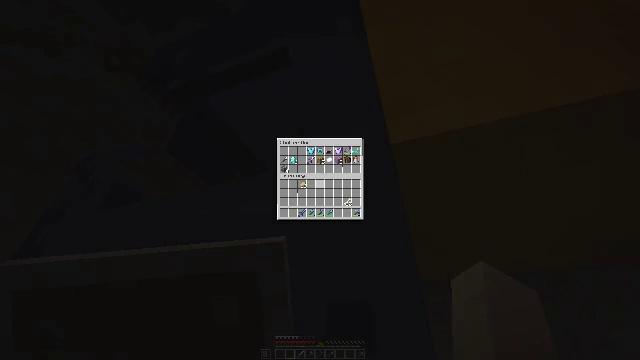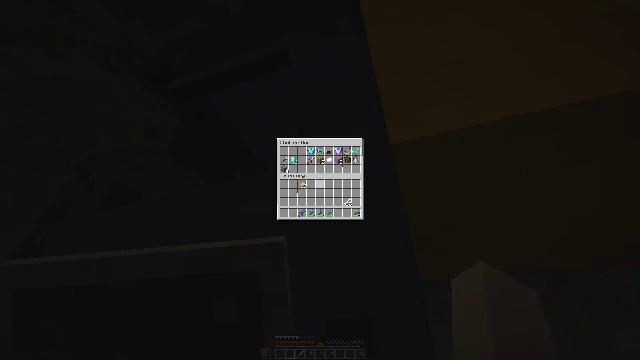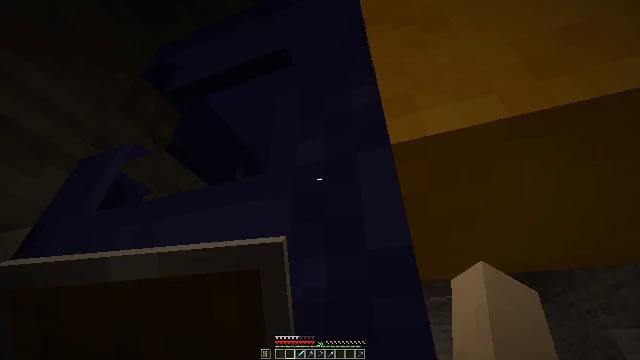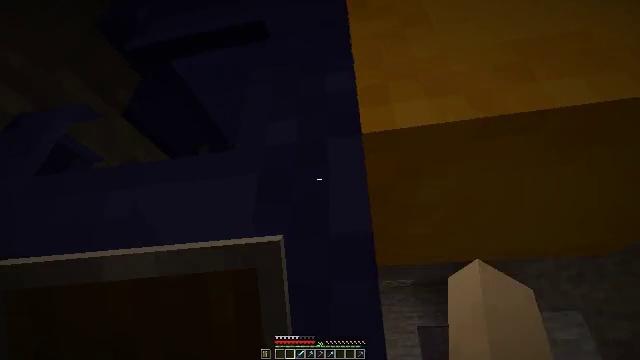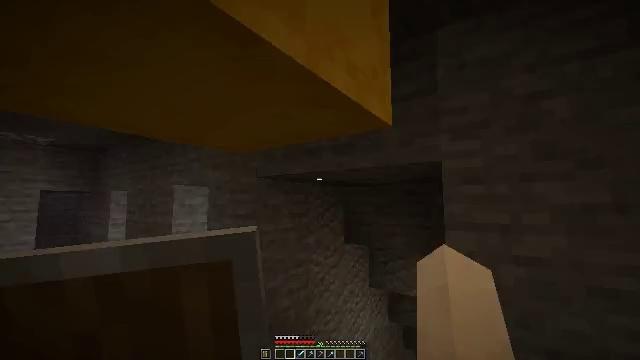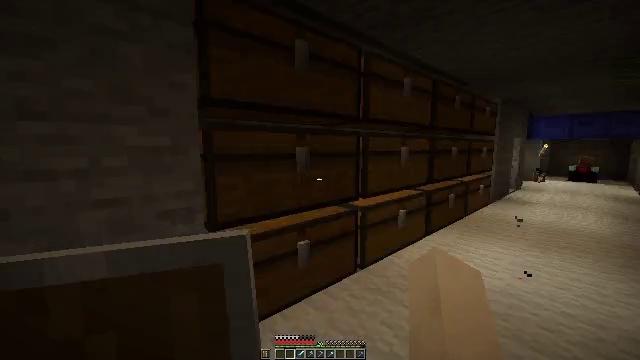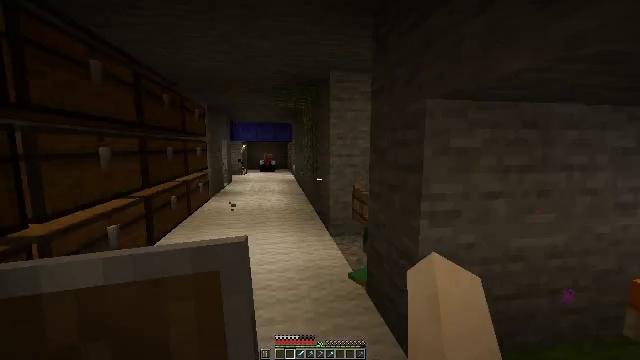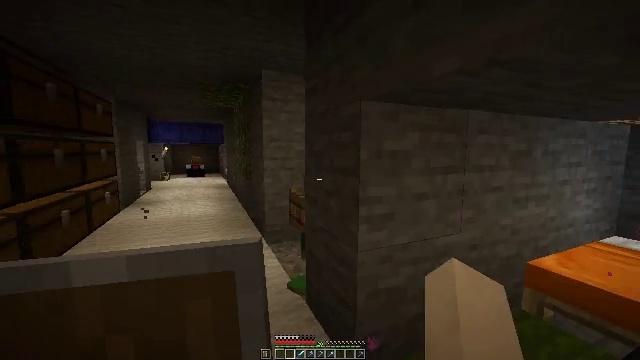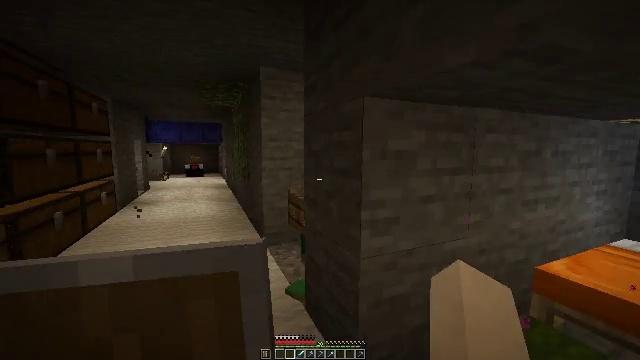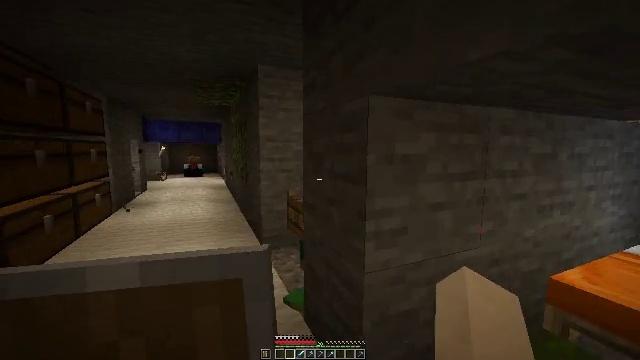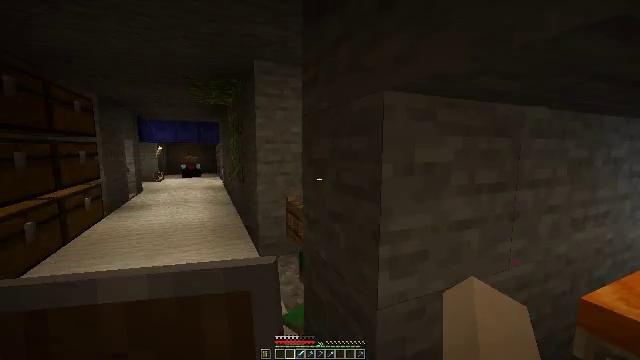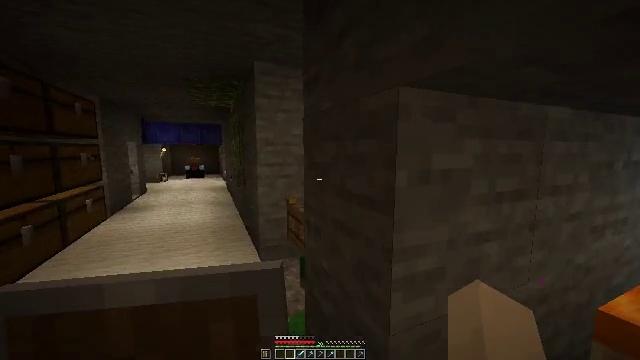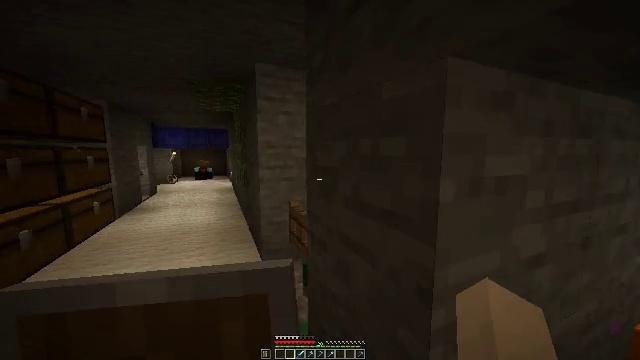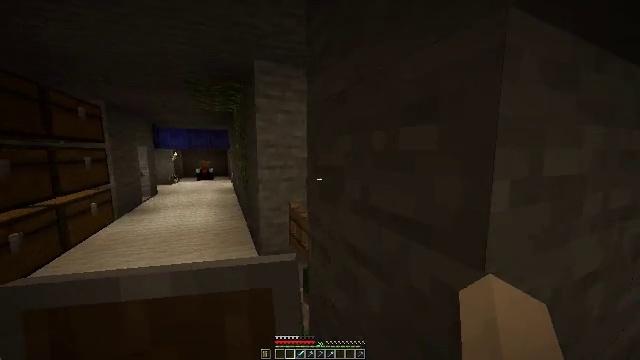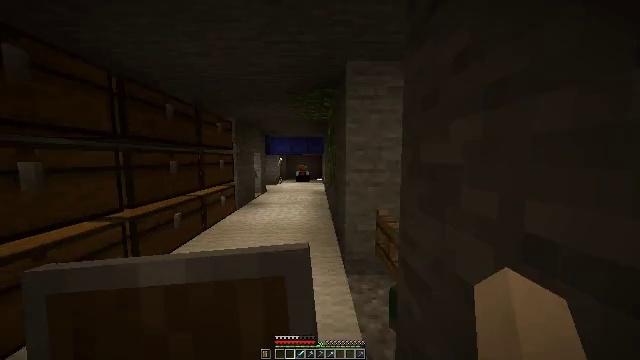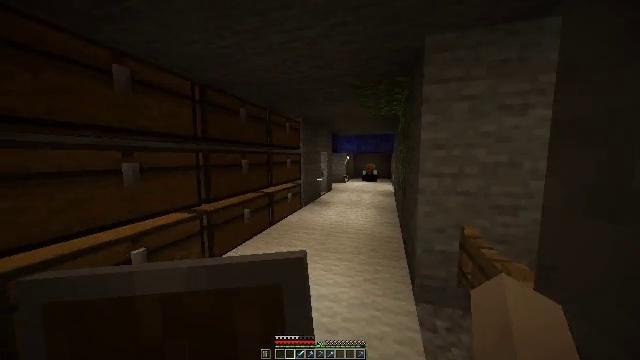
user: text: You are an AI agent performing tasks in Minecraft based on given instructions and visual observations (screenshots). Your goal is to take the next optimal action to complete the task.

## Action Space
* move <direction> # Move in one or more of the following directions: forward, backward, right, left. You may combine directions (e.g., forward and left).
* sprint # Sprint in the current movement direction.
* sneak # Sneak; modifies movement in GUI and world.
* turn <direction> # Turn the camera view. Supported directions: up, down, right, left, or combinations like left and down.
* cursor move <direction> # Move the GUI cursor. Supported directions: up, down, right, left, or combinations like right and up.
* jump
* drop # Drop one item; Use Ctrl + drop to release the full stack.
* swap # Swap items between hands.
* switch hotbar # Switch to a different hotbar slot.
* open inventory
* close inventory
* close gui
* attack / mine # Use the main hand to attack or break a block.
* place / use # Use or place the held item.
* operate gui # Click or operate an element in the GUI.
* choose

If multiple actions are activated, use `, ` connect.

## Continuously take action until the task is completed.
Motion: motion action
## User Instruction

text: Reclaim the blue shulker box for storage.
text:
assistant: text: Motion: no_op
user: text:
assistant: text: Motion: open inventory
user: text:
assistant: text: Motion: turn right and down, open inventory
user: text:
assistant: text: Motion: turn right and down, open inventory
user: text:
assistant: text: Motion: turn right and down
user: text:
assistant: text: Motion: move forward, turn right
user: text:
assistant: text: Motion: move forward, turn right
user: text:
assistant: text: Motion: move forward
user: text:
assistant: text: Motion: move forward
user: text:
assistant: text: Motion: move forward, sprint
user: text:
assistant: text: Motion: move forward, sprint
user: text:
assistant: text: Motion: move forward
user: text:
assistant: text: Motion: move forward
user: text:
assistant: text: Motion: move forward, turn left and up
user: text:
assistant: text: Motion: move forward, turn left
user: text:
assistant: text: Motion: move forward
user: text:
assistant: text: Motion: move forward, turn right
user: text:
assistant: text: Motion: move forward, turn right
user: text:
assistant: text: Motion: move forward
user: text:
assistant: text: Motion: move forward
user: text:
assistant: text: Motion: move forward
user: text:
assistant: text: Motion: move forward
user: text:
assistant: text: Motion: move forward
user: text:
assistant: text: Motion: move forward
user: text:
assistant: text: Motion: move forward
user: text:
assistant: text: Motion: move forward
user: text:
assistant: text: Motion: move forward
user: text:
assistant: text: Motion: move forward
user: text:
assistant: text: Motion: move forward
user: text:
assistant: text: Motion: move forward